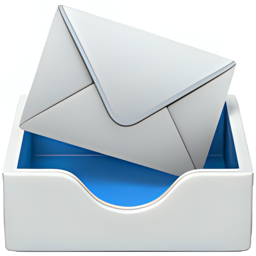
Name: incoming envelope
Emoji: 📨
Group: Objects
Sub-group: mail